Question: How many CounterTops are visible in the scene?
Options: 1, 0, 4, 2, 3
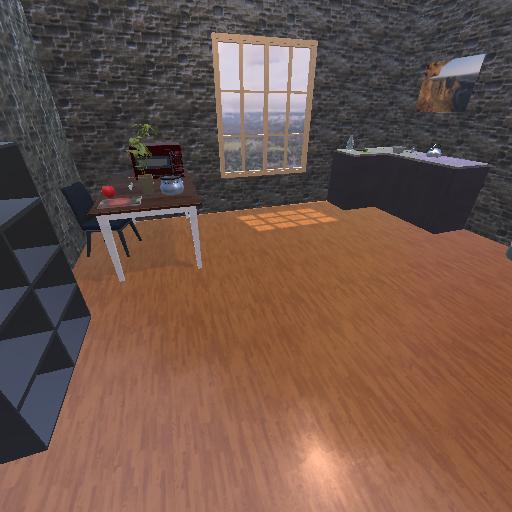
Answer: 1